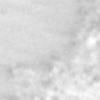
Label: no_change